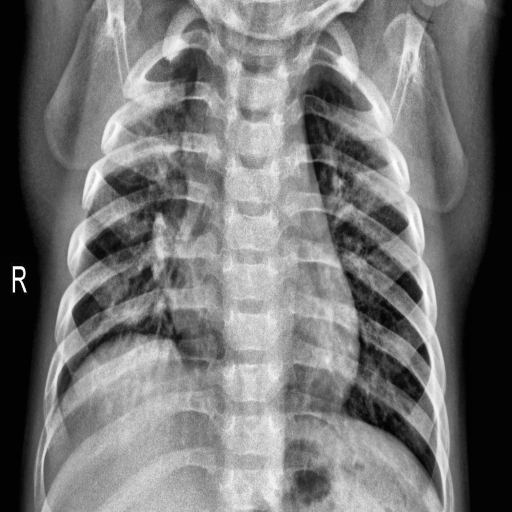
Finding: PNEUMONIA